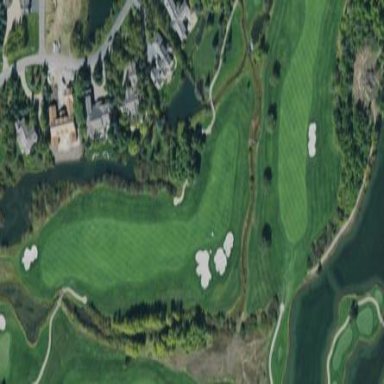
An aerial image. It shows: Grassy area serving as fairway for golf.